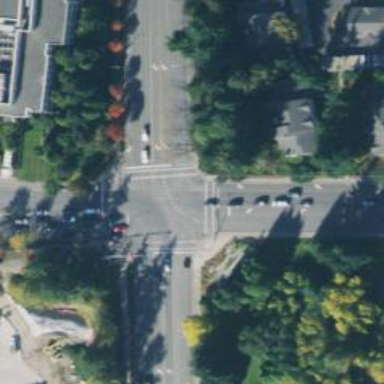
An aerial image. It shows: Marked crossing on the road.